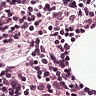
Metastatic tissue present: no